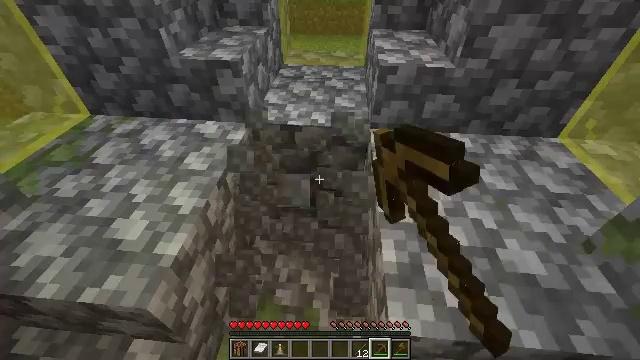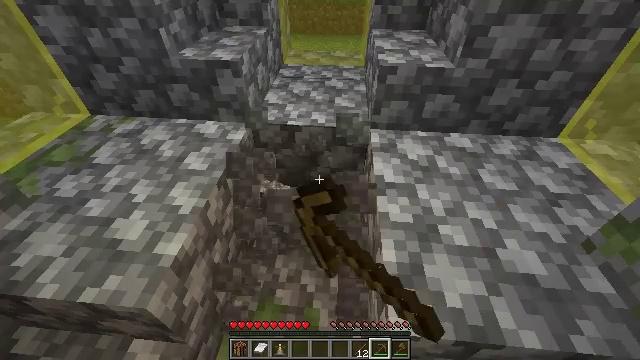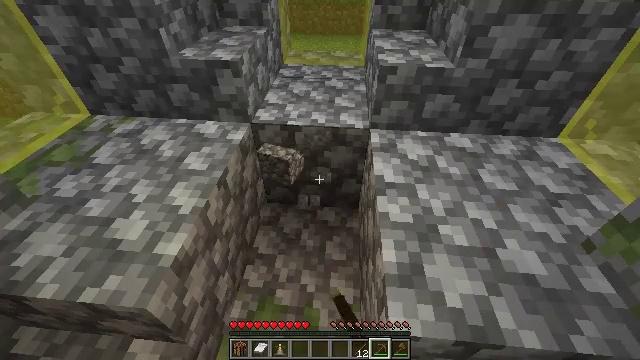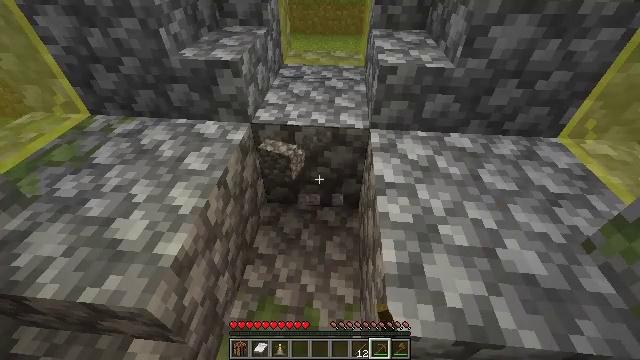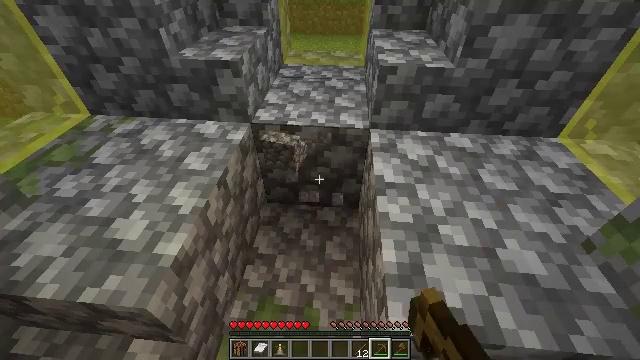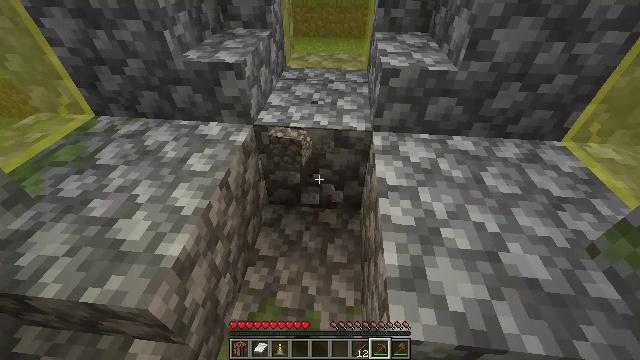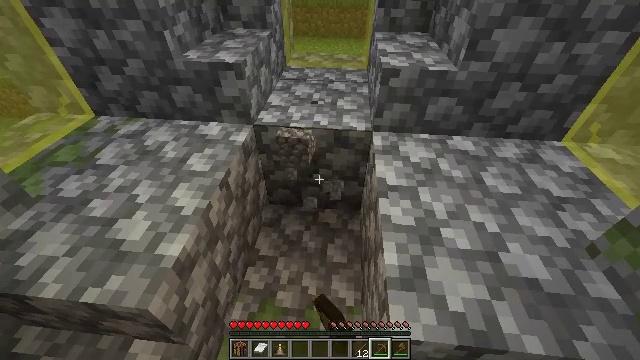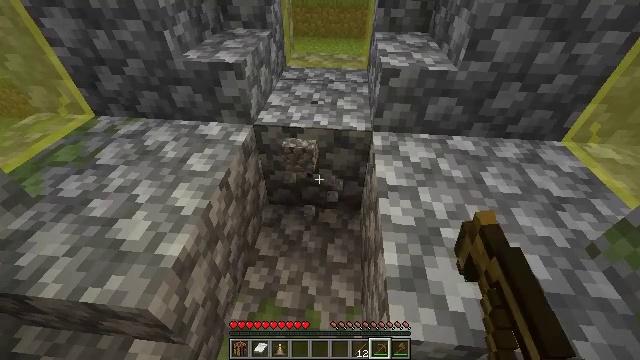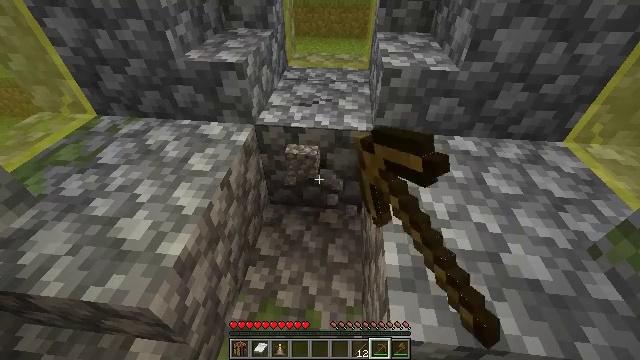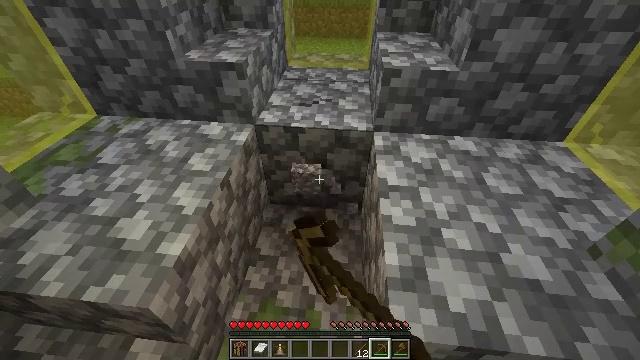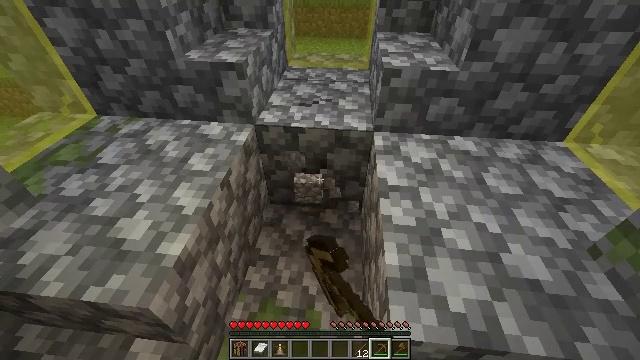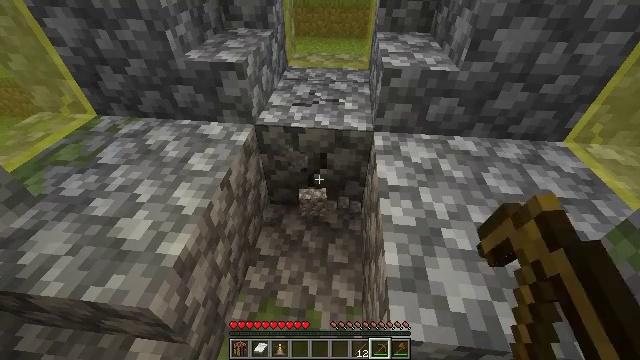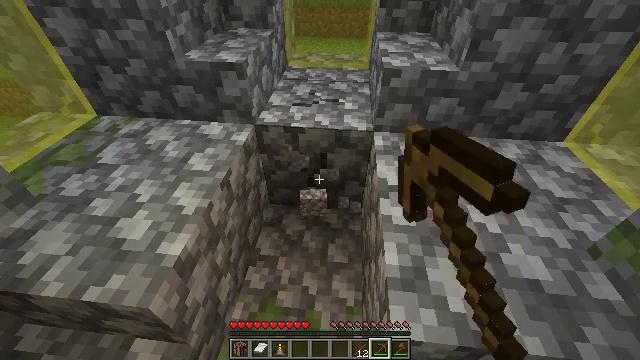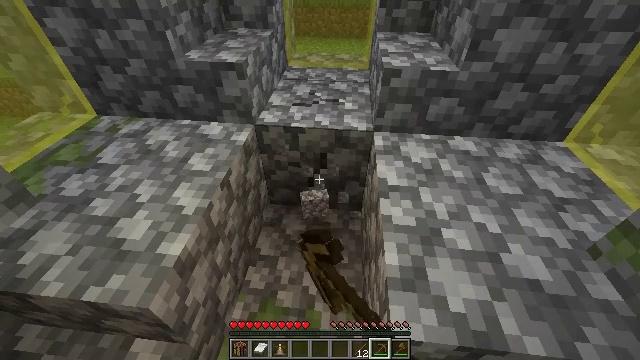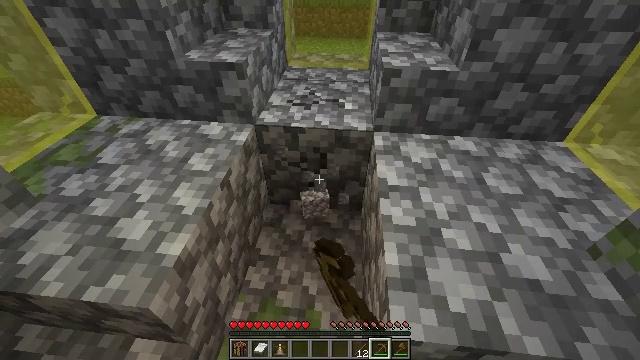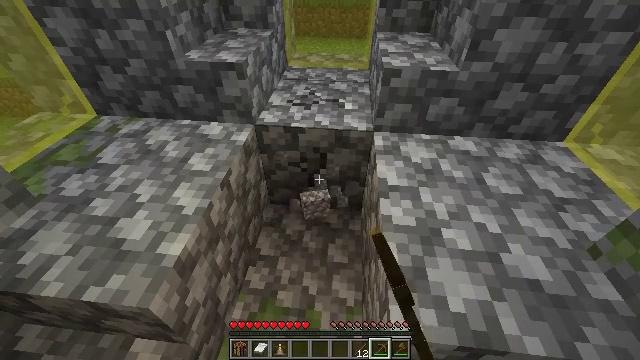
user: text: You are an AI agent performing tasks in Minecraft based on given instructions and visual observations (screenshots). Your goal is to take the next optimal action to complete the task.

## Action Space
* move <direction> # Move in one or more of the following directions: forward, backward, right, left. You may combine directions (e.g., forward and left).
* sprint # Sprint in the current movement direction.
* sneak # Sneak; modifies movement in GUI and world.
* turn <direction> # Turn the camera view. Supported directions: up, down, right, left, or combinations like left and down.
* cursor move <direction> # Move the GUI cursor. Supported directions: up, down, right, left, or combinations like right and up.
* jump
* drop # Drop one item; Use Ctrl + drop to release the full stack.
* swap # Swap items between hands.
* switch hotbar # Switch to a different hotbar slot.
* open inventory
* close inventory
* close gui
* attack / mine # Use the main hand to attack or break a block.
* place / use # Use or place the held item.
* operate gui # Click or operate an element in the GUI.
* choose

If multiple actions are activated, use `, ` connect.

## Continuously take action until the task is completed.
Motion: motion action
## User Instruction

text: Mine cobblestone to craft tools and furnaces.
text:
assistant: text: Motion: attack / mine
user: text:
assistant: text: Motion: attack / mine
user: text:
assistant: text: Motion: attack / mine
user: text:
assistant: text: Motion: attack / mine
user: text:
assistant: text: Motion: attack / mine
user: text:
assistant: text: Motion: attack / mine
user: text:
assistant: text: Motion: attack / mine
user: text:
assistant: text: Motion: attack / mine
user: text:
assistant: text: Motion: attack / mine
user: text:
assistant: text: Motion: attack / mine
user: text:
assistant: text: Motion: attack / mine
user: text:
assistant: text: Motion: attack / mine
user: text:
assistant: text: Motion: attack / mine
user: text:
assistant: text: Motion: attack / mine
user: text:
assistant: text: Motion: attack / mine
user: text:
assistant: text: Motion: attack / mine
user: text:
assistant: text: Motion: attack / mine
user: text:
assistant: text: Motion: attack / mine
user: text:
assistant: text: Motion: attack / mine
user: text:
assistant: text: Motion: attack / mine
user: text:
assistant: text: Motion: attack / mine
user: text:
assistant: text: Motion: attack / mine
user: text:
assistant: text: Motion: attack / mine
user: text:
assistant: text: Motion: attack / mine
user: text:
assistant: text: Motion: attack / mine
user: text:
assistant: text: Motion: attack / mine
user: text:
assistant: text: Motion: attack / mine
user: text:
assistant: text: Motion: attack / mine
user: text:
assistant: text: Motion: attack / mine
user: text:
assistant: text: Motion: attack / mine